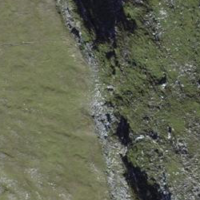
EUNIS habitat code: 23
Species observed at this site:
Dryas octopetala